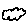
Label: cloud